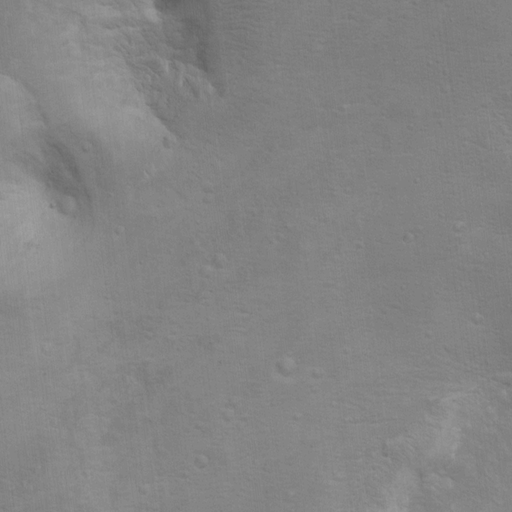
Classes present: Background, Cone